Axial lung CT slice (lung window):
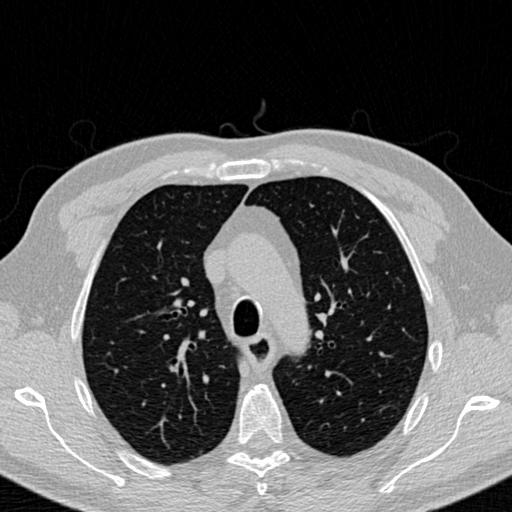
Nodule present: no